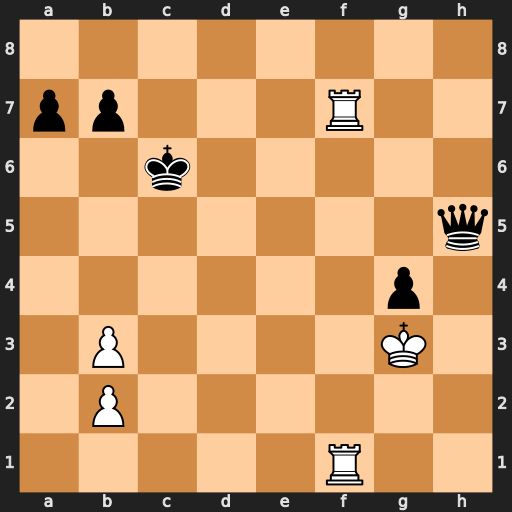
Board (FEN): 8/pp3R2/2k5/7q/6p1/1P4K1/1P6/5R2
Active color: w
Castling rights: -
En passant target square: -
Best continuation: R1f6+ Kb5 Rf5+ Qxf5 Rxf5+